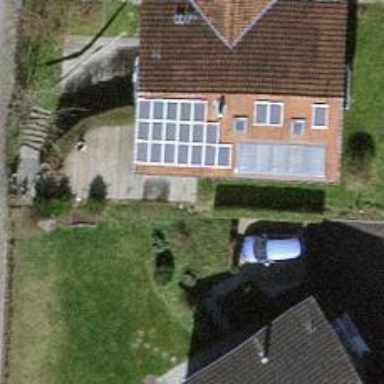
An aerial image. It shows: Solar power generator with photovoltaic panels.